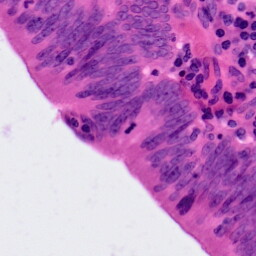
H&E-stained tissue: Colon